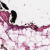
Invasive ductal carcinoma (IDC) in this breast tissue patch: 0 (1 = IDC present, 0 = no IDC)